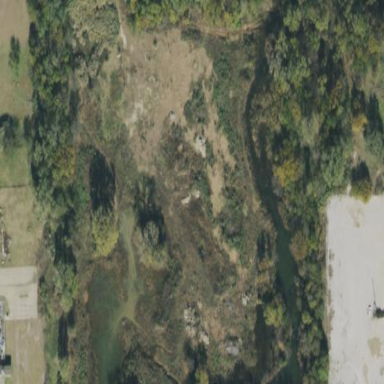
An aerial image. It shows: Beautiful wet meadow natural wetland.